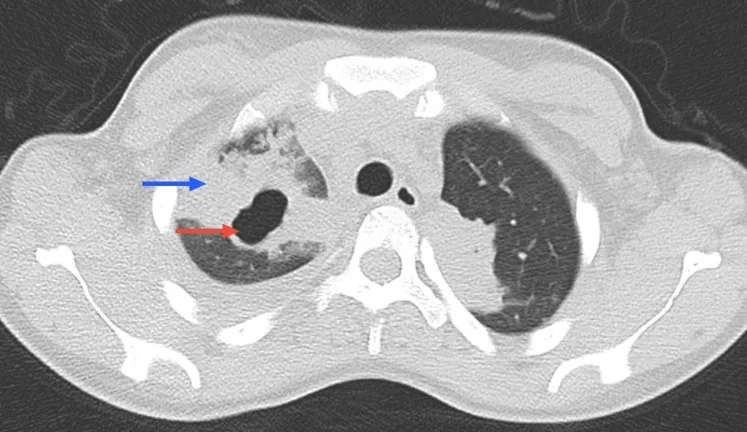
Chest CT scan. Chest CT showing a cavitation (red arrow) and adjacent consolidation (blue arrow) in the left upper lobe.
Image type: radiology (ct)